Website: apple
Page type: customer-info-address
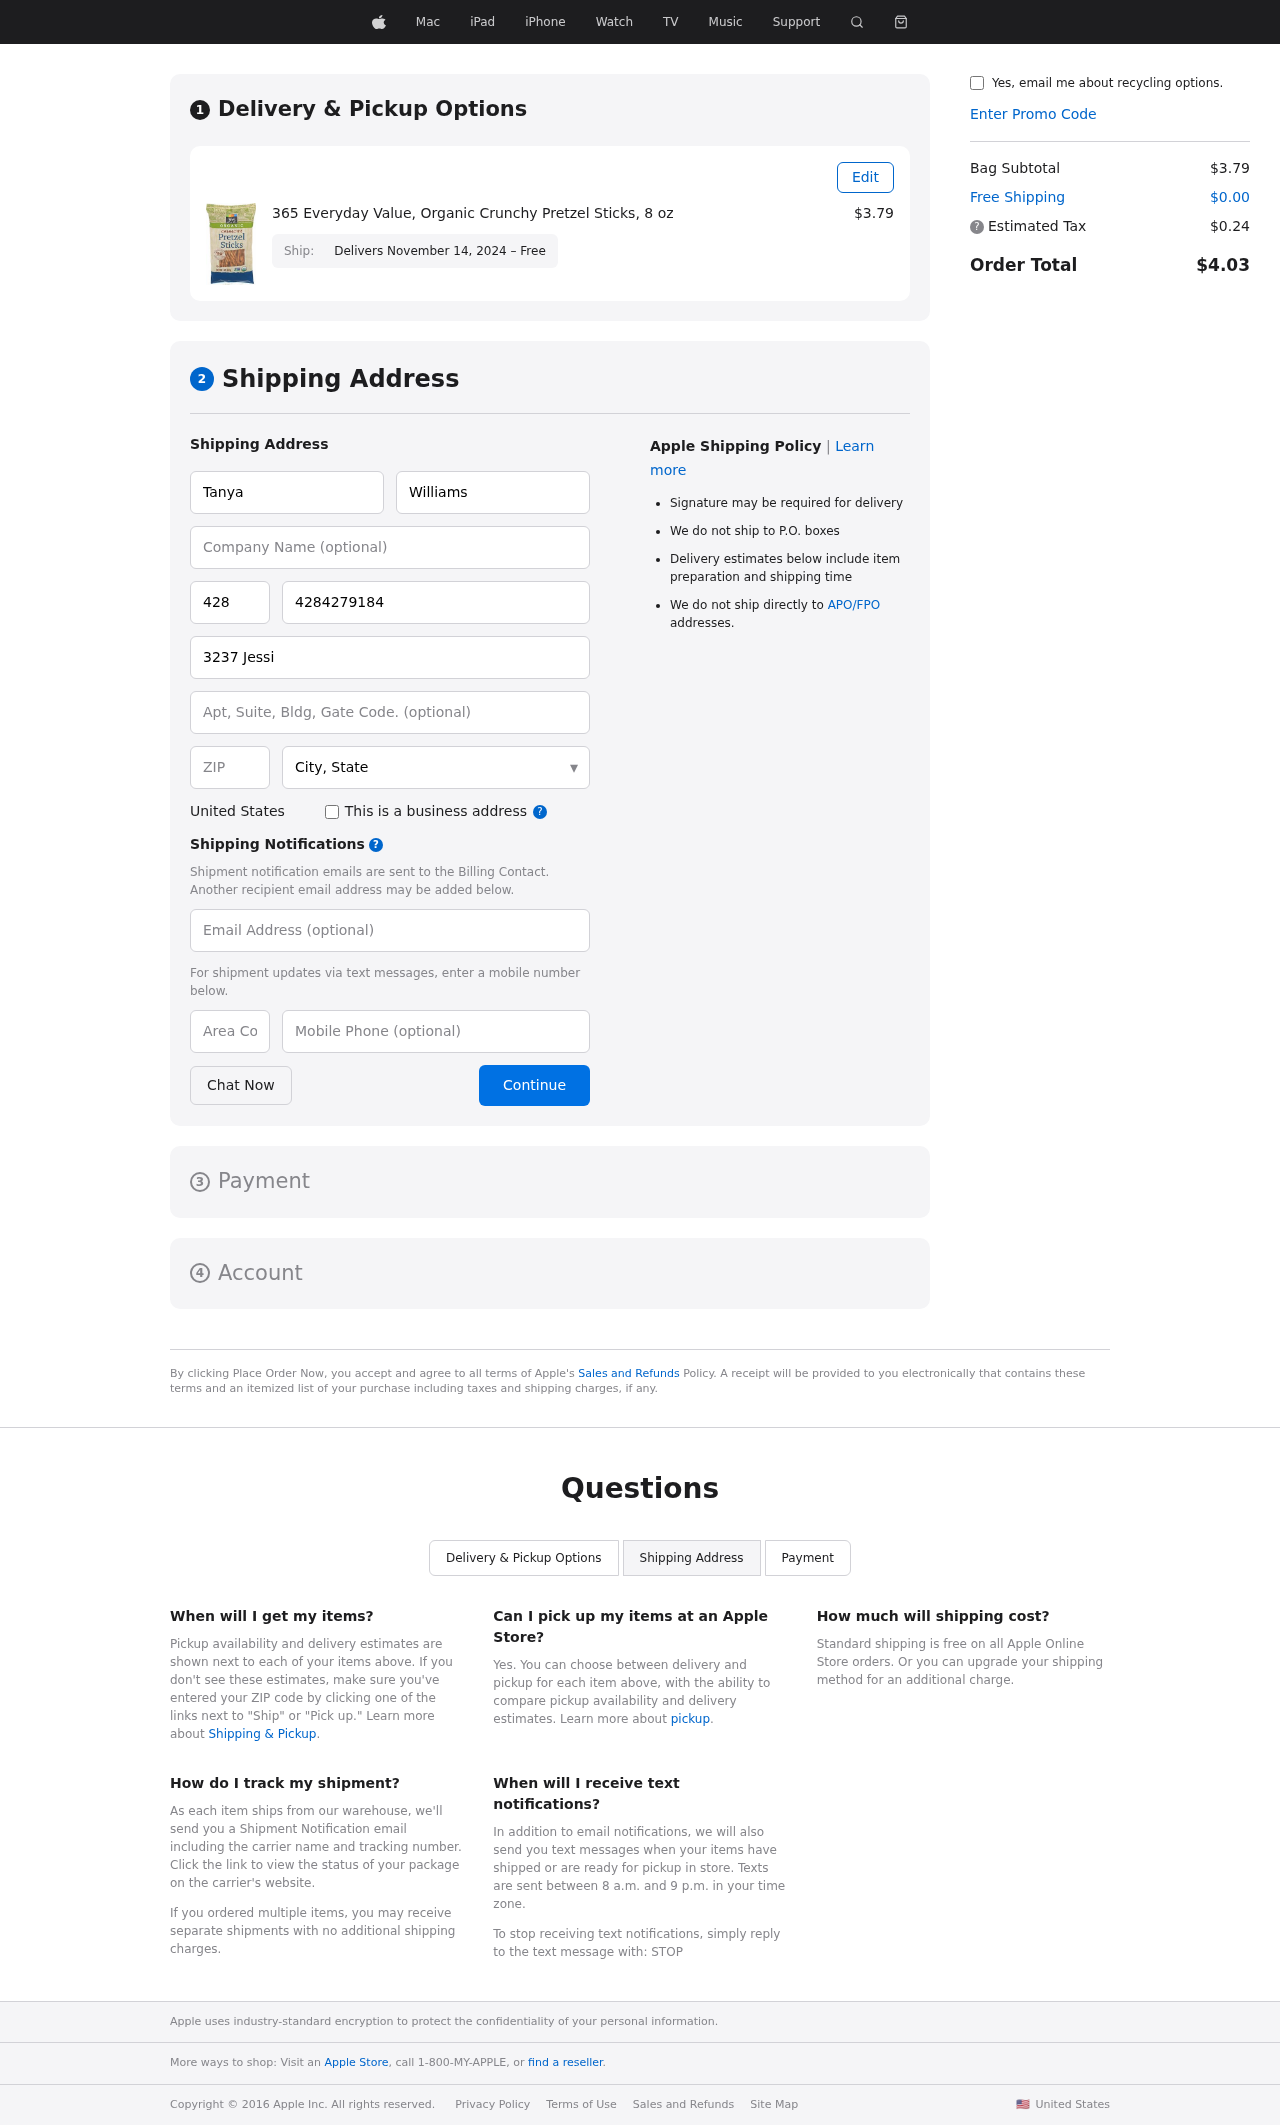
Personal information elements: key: PII_CITY_STATE
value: West Barbarachester, CA
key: PII_COUNTRY
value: United States
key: PII_EMAIL
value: tanyawilliams@yahoo.com
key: PII_FIRSTNAME
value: Tanya
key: PII_LASTNAME
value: Williams
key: PII_PHONE
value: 4284279184
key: PII_PHONE_AREA
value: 428
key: PII_POSTCODE
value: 83645
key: PII_STREET
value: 3237 Jessica Turnpike
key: PII_STREET2
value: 08333 Joshua Junctions
Product elements: key: PRODUCT1_NAME
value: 365 Everyday Value, Organic Crunchy Pretzel Sticks, 8 oz
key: PRODUCT1_PRICE
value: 3.79
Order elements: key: ORDER_DELIVERY_DATE
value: Delivers November 14, 2024 – Free
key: ORDER_SUBTOTAL
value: $3.79
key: ORDER_SHIPPING_COST
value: $0.00
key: ORDER_TAX
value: $0.24
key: ORDER_TOTAL
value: $4.03